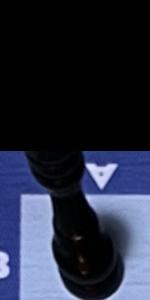
Label: Rook_Black